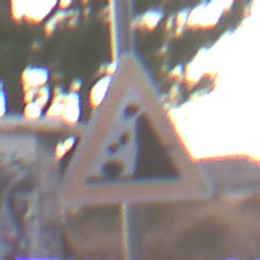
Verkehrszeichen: SteinschlagRechts
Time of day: SunriseSunset
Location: Outdoor (Suburban)
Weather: PartlyCloudy
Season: NotSpecified
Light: Natural